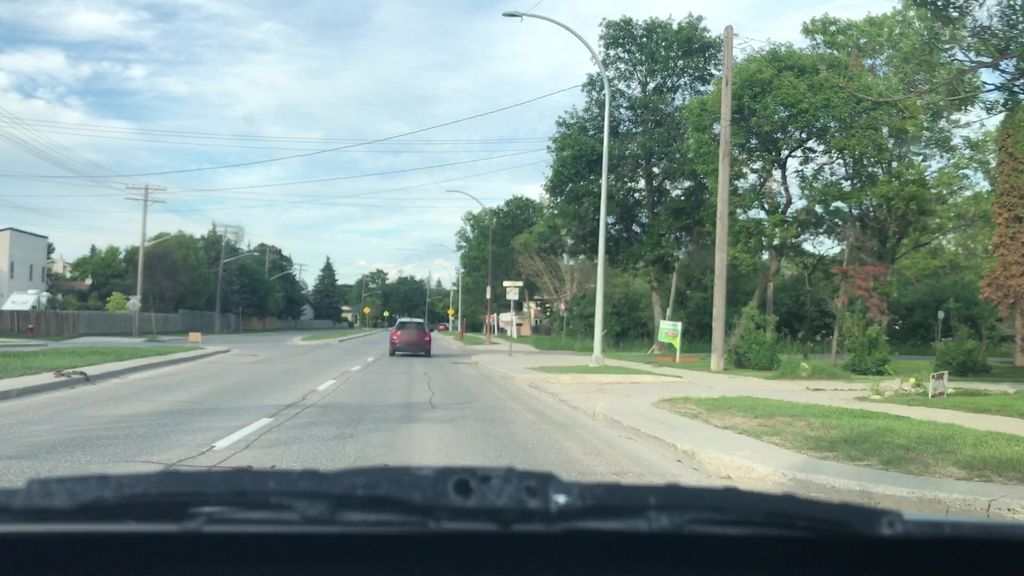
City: winnipeg